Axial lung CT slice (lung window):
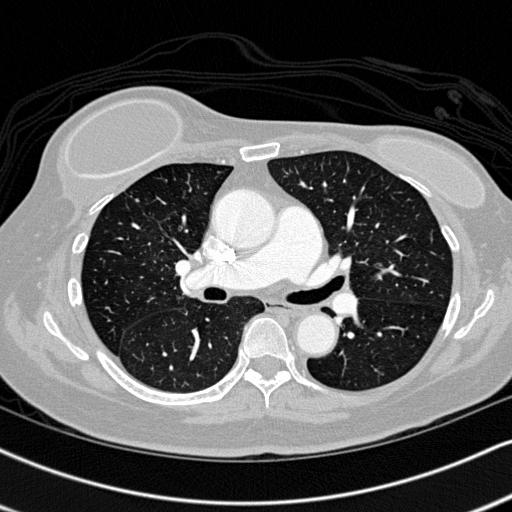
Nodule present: no